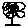
Label: flower